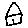
Label: house